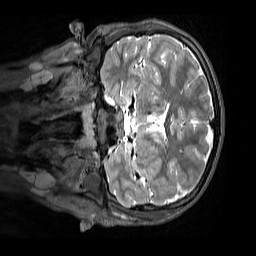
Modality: T2w
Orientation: coronal
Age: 12
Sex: male
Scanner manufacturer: siemens
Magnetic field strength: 3 T
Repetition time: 3.2 s
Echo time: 0.408 s